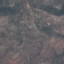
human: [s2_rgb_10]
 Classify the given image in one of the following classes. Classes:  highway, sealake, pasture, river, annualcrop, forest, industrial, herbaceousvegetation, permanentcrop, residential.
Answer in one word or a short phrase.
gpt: HerbaceousVegetation